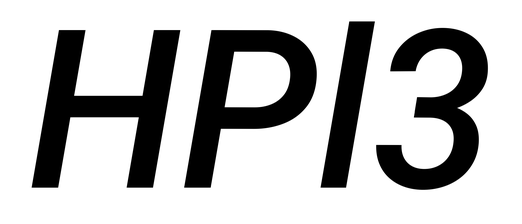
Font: Roboto-Italic_Medium_Italic